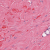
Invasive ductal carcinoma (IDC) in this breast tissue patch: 0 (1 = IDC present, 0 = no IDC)